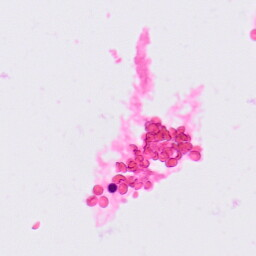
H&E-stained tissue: Lung